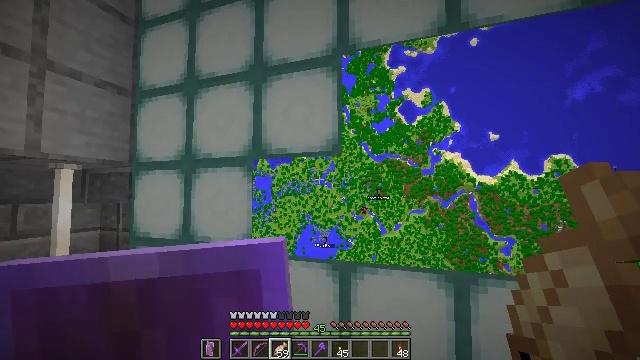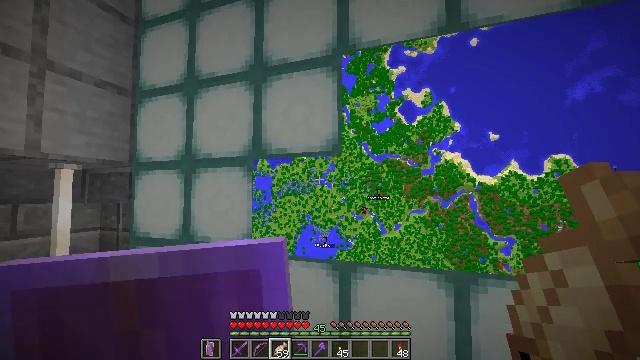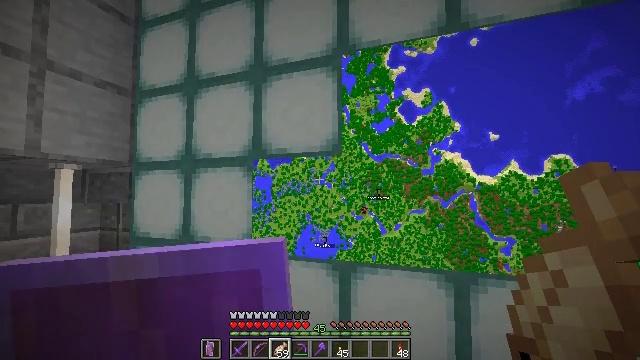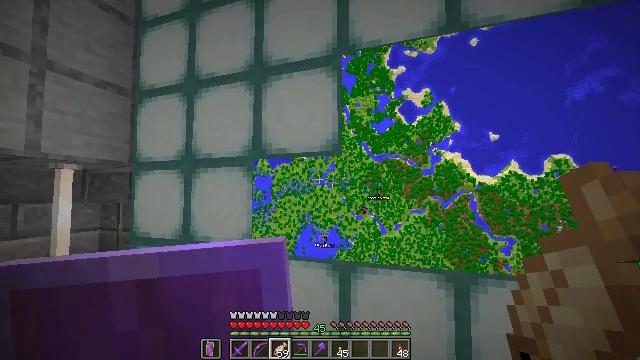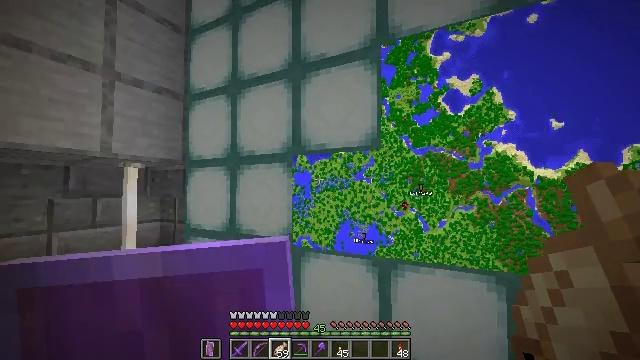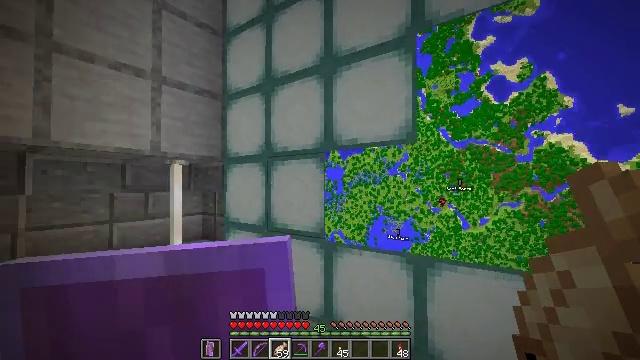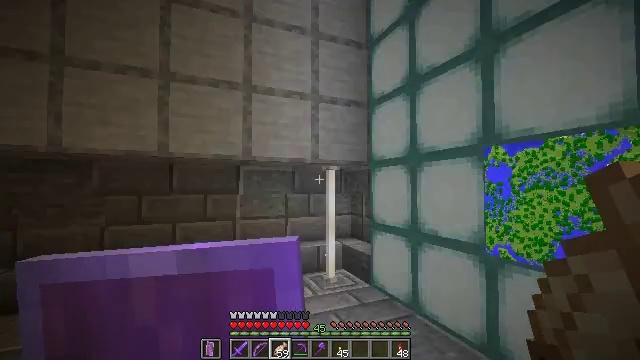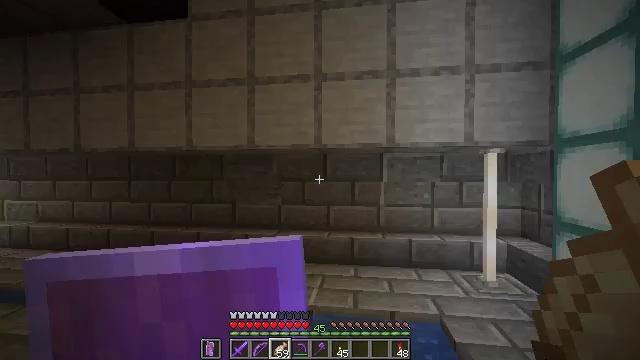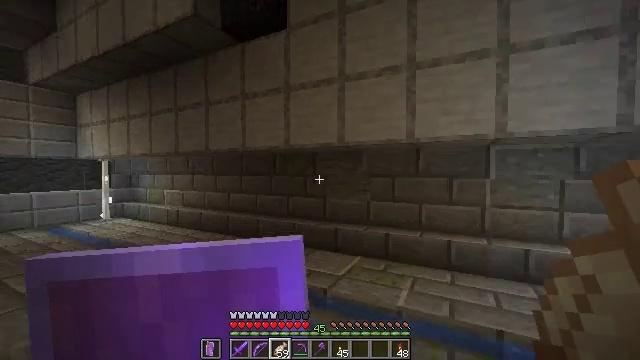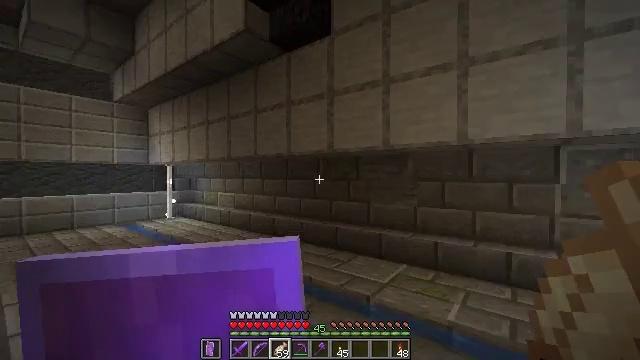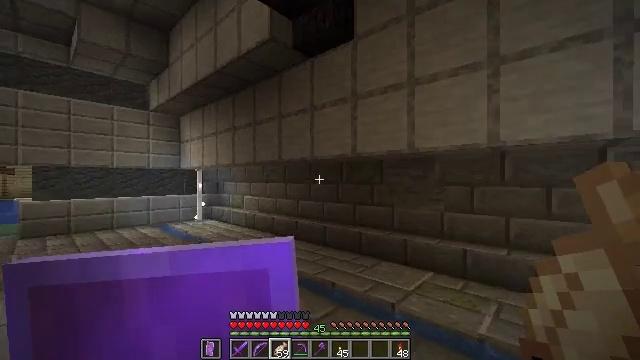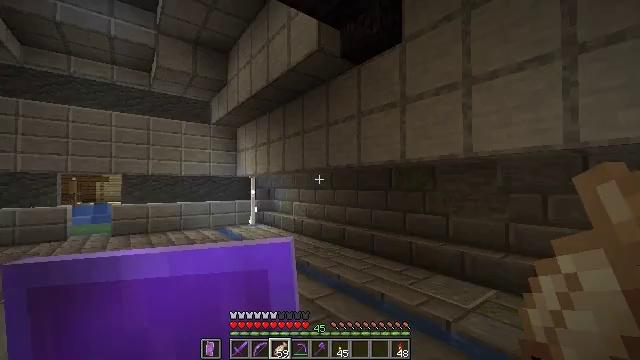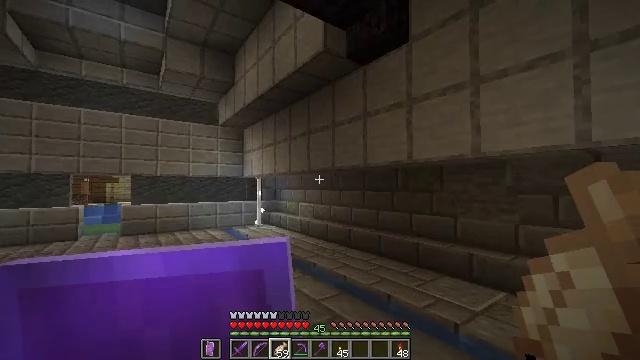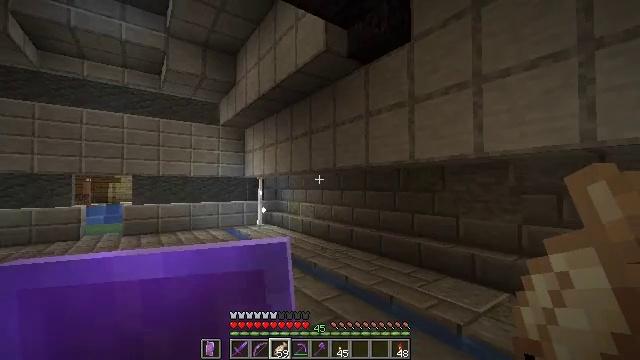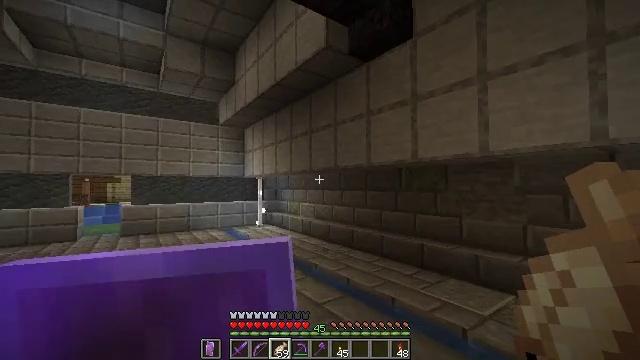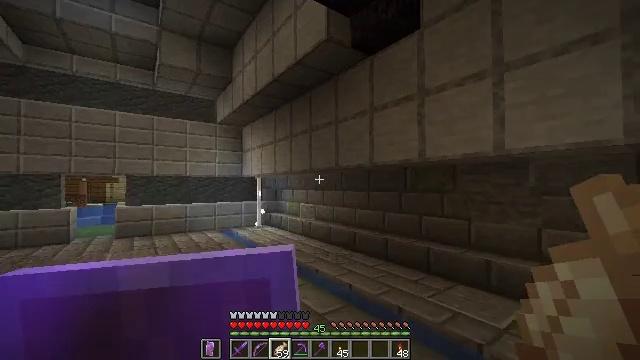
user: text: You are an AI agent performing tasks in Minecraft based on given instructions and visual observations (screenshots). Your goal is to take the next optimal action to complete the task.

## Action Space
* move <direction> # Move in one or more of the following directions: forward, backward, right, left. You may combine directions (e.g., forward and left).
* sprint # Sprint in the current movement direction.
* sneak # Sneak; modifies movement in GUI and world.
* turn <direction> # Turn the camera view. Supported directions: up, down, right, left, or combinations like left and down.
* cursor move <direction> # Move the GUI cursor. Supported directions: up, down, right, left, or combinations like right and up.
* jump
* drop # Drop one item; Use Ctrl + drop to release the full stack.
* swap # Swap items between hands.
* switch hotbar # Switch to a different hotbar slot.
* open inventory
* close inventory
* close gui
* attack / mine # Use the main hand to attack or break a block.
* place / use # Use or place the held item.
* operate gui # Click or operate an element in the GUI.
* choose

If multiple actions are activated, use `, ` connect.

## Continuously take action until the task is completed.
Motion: motion action
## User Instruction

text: Reclaim the cartography table for later use.
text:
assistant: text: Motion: no_op
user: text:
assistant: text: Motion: no_op
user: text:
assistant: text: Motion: no_op
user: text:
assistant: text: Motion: turn left and down
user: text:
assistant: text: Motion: turn left and down
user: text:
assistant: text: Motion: turn left
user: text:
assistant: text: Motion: turn left and down
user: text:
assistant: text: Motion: turn left
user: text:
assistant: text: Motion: turn left
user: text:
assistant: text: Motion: turn left
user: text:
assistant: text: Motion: turn left and up
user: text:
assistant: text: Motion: turn left
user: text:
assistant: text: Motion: move forward
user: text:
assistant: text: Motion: move forward
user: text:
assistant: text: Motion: move forward
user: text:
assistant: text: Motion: move forward
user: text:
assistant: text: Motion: move forward, sprint, turn left and up
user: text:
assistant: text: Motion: move forward, sprint, turn left and up
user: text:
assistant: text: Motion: move forward, sprint, turn left and down
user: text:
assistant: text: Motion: move forward, sprint
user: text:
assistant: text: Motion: move forward, sprint
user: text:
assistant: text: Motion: move forward, sprint, turn left and down
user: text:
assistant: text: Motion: move forward, sprint
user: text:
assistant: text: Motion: move forward, sprint
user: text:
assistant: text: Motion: move forward, sprint
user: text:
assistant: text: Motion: move forward, sprint
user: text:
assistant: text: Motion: move forward, sprint, turn left, use / place
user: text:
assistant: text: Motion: move forward, sprint, turn left and down, use / place
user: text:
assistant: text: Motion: move forward, sprint, use / place
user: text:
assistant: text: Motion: move forward, sprint